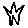
Label: star